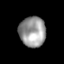
Tissue: lung
Cell type: Epithelial cells
Senescence score: 0.07978
Nuclear area (px): 782
Mean DAPI intensity: 153.839